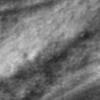
Label: change